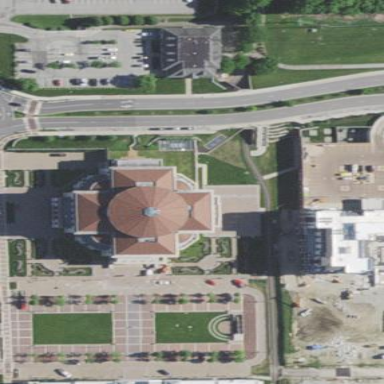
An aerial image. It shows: Civic building that serves as arts center.